Field crop: maize
Growth stage: 2
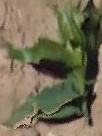
Species: maize